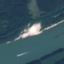
Label: River